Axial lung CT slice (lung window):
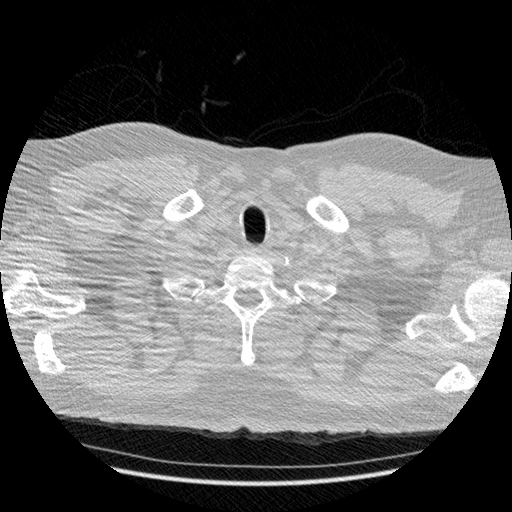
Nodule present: no